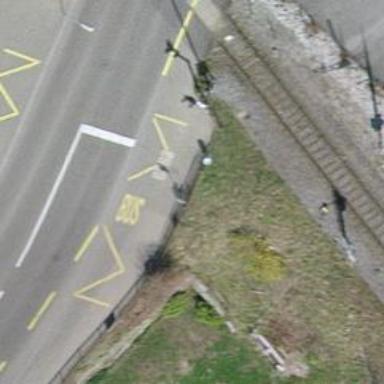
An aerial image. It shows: Bus stop with platform for public transport.